Question: How can I make the action bar fits the screen width in portrait mode. I don't want to have a scrolling effect? Notice the word options is not fully displayed until you scroll to the right.
Also, I'd like to also change the color of the text to be blue as well when the tab is selected?
Thanks,

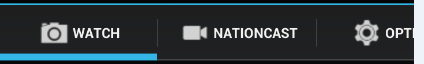
Answer: Changed the text size using themes. Then, I applied a selecter class that defines the tab states as the following:
'''
<style name="CustomTheme" parent="android:Theme.Holo">
<item name="android:actionBarTabTextStyle">@style/Widget.TabText</item>
</style>
<style name="Widget.TabText" parent="@android:style/Widget.Holo.ActionBar.TabText">
<item name="android:textSize">9sp</item>
<item name="android:textColor">@drawable/action_bar_tab_text</item>
</style>
'''
the action_Bar_tab_text is as follows
'''
<?xml version="1.0" encoding="utf-8"?>
<selector xmlns:android="http://schemas.android.com/apk/res/android">
<item android:state_selected="true" android:color="@color/text_tab_selected" />
<item android:state_active="true" android:color="@color/text_tab_selected"/>
<item android:state_selected="false" android:color="@color/text_tab_unselected" />
<item android:state_active="false" android:color="@color/text_tab_unselected"/>
</selector>
'''